Question: is my database in second normal form?
What will happen if I do not normalize my database?

I know we need some data to check normal forms but column names are giving you data to answer my question !
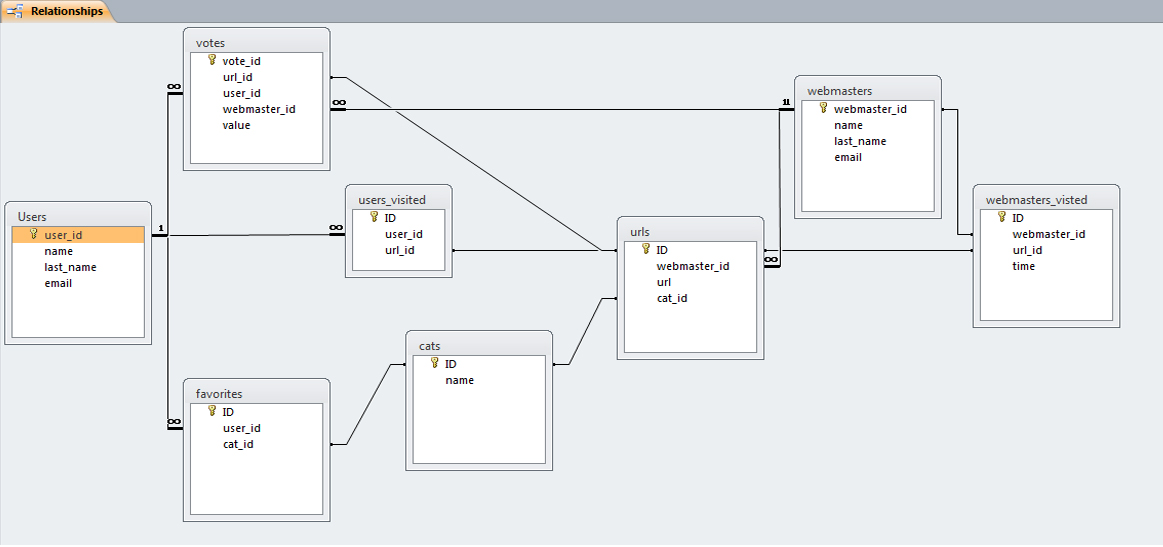
Answer: No one can tell you with certainty whether your database satisfies 2NF without knowing what dependencies it is supposed to satisfy.
Unless this is an academic exercise you don't need to worry too much about 2NF specifically.List out the dependencies yourself and make sure all the determinants are superkeys in your database. That way you have satisfied BCNF and very probably 5NF as well.